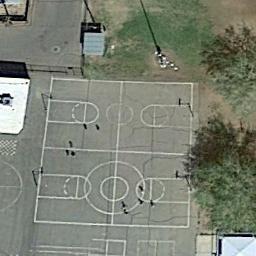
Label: basketball_court